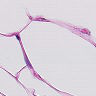
Metastatic tissue present: no